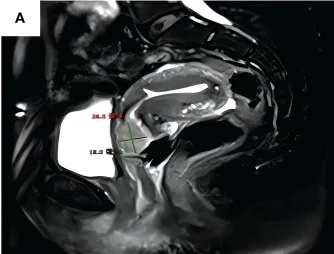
Full abdomen + pelvis magnetic resonance imaging. (A) Anterior cervical lip with a slightly enhanced signal on T2-weighted images, approximately 26 mm in diameter.
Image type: radiology (mri)